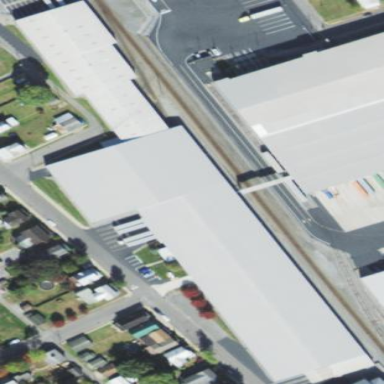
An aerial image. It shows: Warehouse.